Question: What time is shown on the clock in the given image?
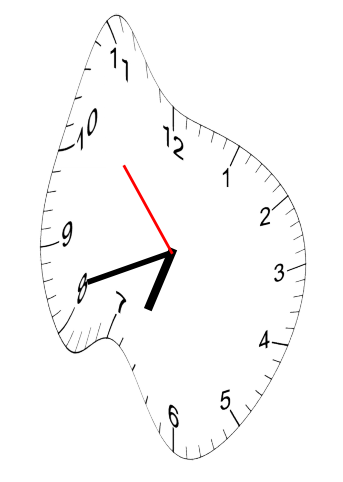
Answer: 06:41:53